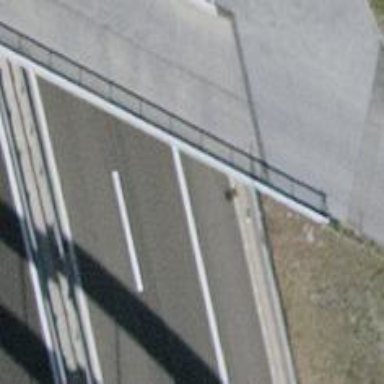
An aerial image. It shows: Residential road with asphalt surface that features bridge.